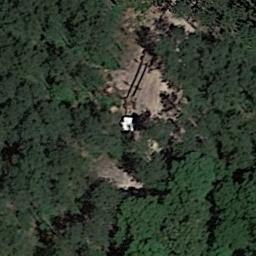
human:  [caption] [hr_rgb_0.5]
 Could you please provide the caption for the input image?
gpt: This is a dense forest .

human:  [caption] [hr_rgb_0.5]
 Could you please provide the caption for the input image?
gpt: The forest has a lot of dense dark green trees and a road goes through the forest .

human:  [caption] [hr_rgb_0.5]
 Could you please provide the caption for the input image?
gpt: A house with white roof in the dense forest .

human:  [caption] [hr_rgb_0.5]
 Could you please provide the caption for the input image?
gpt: The bare land is in the middle of the forest .

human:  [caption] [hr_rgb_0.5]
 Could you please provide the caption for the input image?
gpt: A white building in the middle of the green forest .